Question: I have created a popup using bootstrap modal. Here is how it looks like

I want to make the 'input' and 'input-group' elements to be of same width and start at the same position like mentioned in <URL> but it doesn't work. I am new to bootstrap and JavaScript.
'''
<form class="form-horizontal">
<div class="modal fade" id="apstMoleculeModal" tabindex="-1" role="dialog" aria-labelledby="myModalLabel" aria-hidden="true">
<div class="modal-dialog">
<div class="modal-content">
<div class="modal-header">
<button type="button" class="close" data-dismiss="modal">
<span aria-hidden="true">&times;</span>
<span class="sr-only">Close</span>
</button>
<h4 class="modal-title" id="myModalLabel">Enter Information</h4>
</div>
<div class="modal-body">
<div class="form-group">
<label class="control-label col-xs-3">Name</label>
<div class="controls col-xs-9">
<input type="text" placeholder="Enter Name">
&nbsp;<span class="glyphicon glyphicon-info-sign" data-toggle="popover" data-placement="right" title="Help info"></span>
</div>
</div>
<div class="form-group">
<label class="control-label col-xs-3">Place</label>
<div class="controls col-xs-9">
<input type="text" placeholder="Enter Place">
&nbsp;<span class="glyphicon glyphicon-info-sign" data-toggle="popover" data-placement="right" title="Help info"></span>
</div>
</div>
<div class="form-group">
<label class="control-label col-xs-3">Cost</label>
<div class="controls col-xs-9 input-group">
<span class="input-group-addon">$</span>
<input type="text" placeholder="0.00">
&nbsp;<span class="glyphicon glyphicon-info-sign" data-toggle="popover" data-placement="right" title="Help info" ></span>
</div>
</div>
</div> <!-- modal-body -->
<div class="modal-footer">
<button type="button" class="btn btn-default" data-dismiss="modal">Close</button>
<button type="button" class="btn btn-primary">Save changes</button>
</div>
</div>
</div>
</div>
</form>
'''
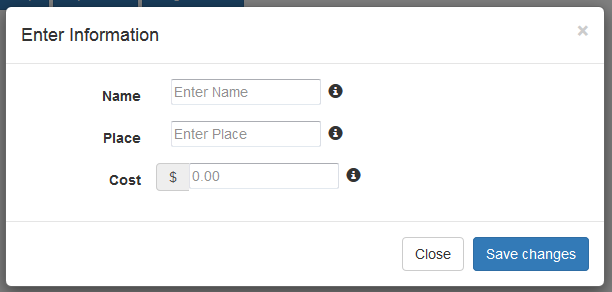
Answer: # DEMO: https://jsbin.com/xewevu/1/

The beauty of this approach is that if you decided to use '.col-sm' instead of 'xs', then the '.help' won't stack.

'''
<div class="modal fade" id="apstMoleculeModal" tabindex="-1" role="dialog" aria-labelledby="myModalLabel" aria-hidden="true">
<div class="modal-dialog">
<div class="modal-content">
<div class="modal-header">
<button type="button" class="close" data-dismiss="modal">
<span aria-hidden="true">&times;</span>
<span class="sr-only">Close</span>
</button>
<h4 class="modal-title" id="myModalLabel">Enter Information</h4>
</div>
<form class="form-horizontal">
<div class="modal-body">
<div class="form-group">
<label class="control-label col-xs-3">Name</label>
<div class="controls col-xs-9">
<span class="help glyphicon glyphicon-info-sign" data-toggle="popover" data-placement="right" title="Help info"></span>
<input type="text" class="form-control" placeholder="Enter Name">
</div>
</div>
<div class="form-group">
<label class="control-label col-xs-3">Place</label>
<div class="controls col-xs-9">
<span class="help glyphicon glyphicon-info-sign" data-toggle="popover" data-placement="right" title="Help info"></span>
<input type="text" class="form-control" placeholder="Enter Place">
</div>
</div>
<div class="form-group">
<label class="control-label col-xs-3">Cost</label>
<div class="controls col-xs-9">
<span class="help glyphicon glyphicon-info-sign" data-toggle="popover" data-placement="right" title="Help info"></span>
<div class="input-group">
<span class="input-group-addon">$</span>
<input type="text" class="form-control" placeholder="0.00">
</span>
</div>
</div>
</div>
</div>
<!-- modal-body -->
<div class="modal-footer">
<button type="button" class="btn btn-default" data-dismiss="modal">Close</button>
<button type="button" class="btn btn-primary">Save changes</button>
</div>
</form>
</div>
</div>
</div>
'''
'''
#apstMoleculeModal .form-group {
padding-right:20px;
position:relative;
}
#apstMoleculeModal .help {
position:absolute;
right:-8px;
top:12px;
}
'''